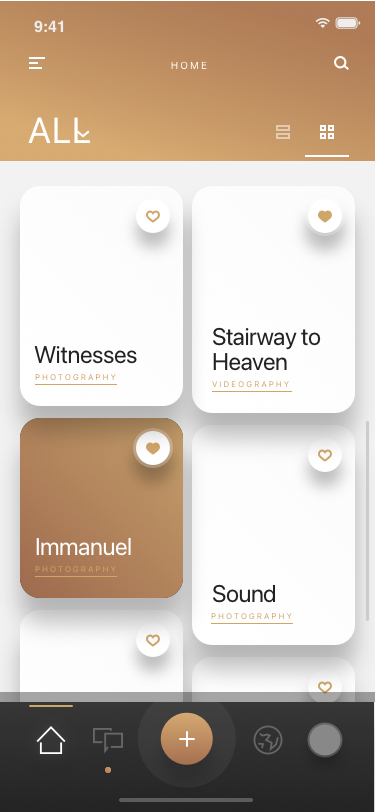
Text in this UI design:
Witnesses
black & white
Edwardow
photography
Sound
photography
Immanuel
videography
Stairway to Heaven
photography
Witnesses
ALL
home
9:41